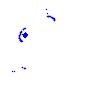
Particle: electron